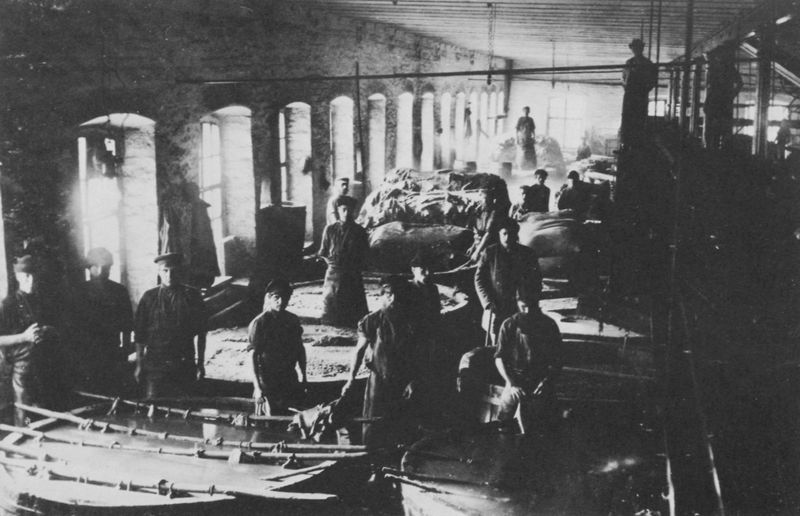
Titel: Arbeitsvorgänge bei der Behandlung von Leder und Filz
Künstler: Russischer Photograph
Schlagwörter: dunkel, mann, schatten, wasser, weiß, frauen, fenster, hell, hüte, licht, männer, schwarz, mützen, wand, arm, kleidung, stehen, sonne, stoff, decke, arbeit, schürze, papier, düster, arbeiten, russland, pause, fabrik, arbeiter, werft, metall, halle, foto, fotografie, photographie, eisen, maschine, stangen, hinten, stücke, reihe, fass, photo, werkstatt, flüssigkeit, fluchtpunkt, fässer, bottich, textil, erhöhung, leitungen, vorne, fensterreihe, maschinen, fotgrafie, bottiche, wäscherei, färber, färberei, gerberei, käppis